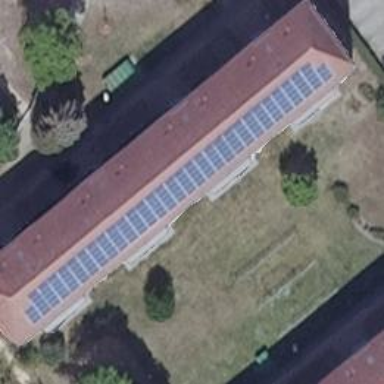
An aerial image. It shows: Building with hipped roof shape.